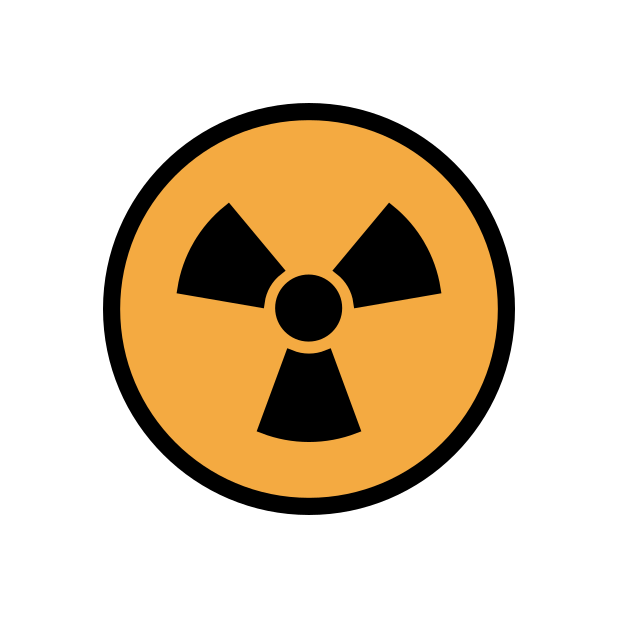
Emoji: ☢
Name: radioactive sign
Unicode: 0x2622